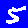
Digit: 5